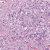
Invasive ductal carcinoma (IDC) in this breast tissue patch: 1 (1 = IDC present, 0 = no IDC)